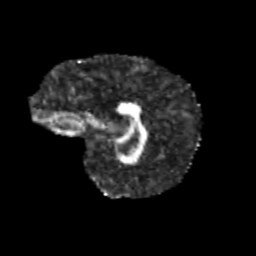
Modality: FA
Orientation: sagittal
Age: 11
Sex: female
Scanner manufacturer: siemens
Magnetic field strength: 3 T
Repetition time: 3.8 s
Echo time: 0.07 s